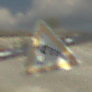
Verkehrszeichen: SeitenwindVonLinks
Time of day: MorningAfternoon
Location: Outdoor (Beach)
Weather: PartlyCloudy
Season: NotSpecified
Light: Natural